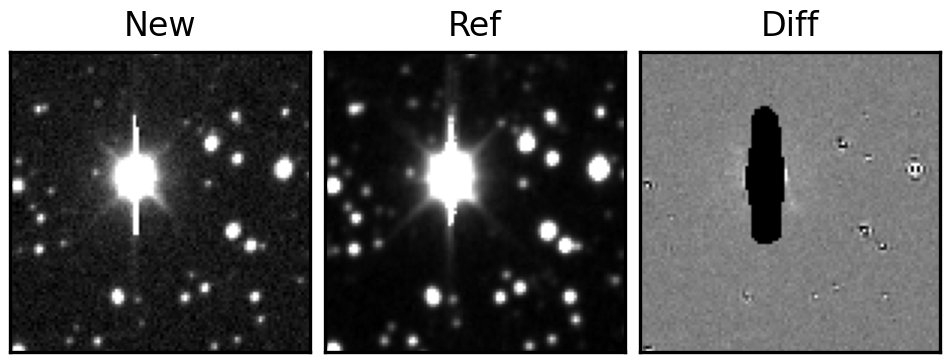
Label: bogus